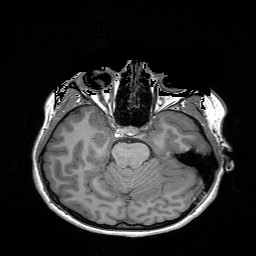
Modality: T1w
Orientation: coronal